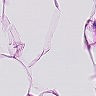
Metastatic tissue present: no